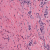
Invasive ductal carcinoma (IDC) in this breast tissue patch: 1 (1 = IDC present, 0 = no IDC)